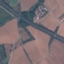
Label: Highway